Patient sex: M
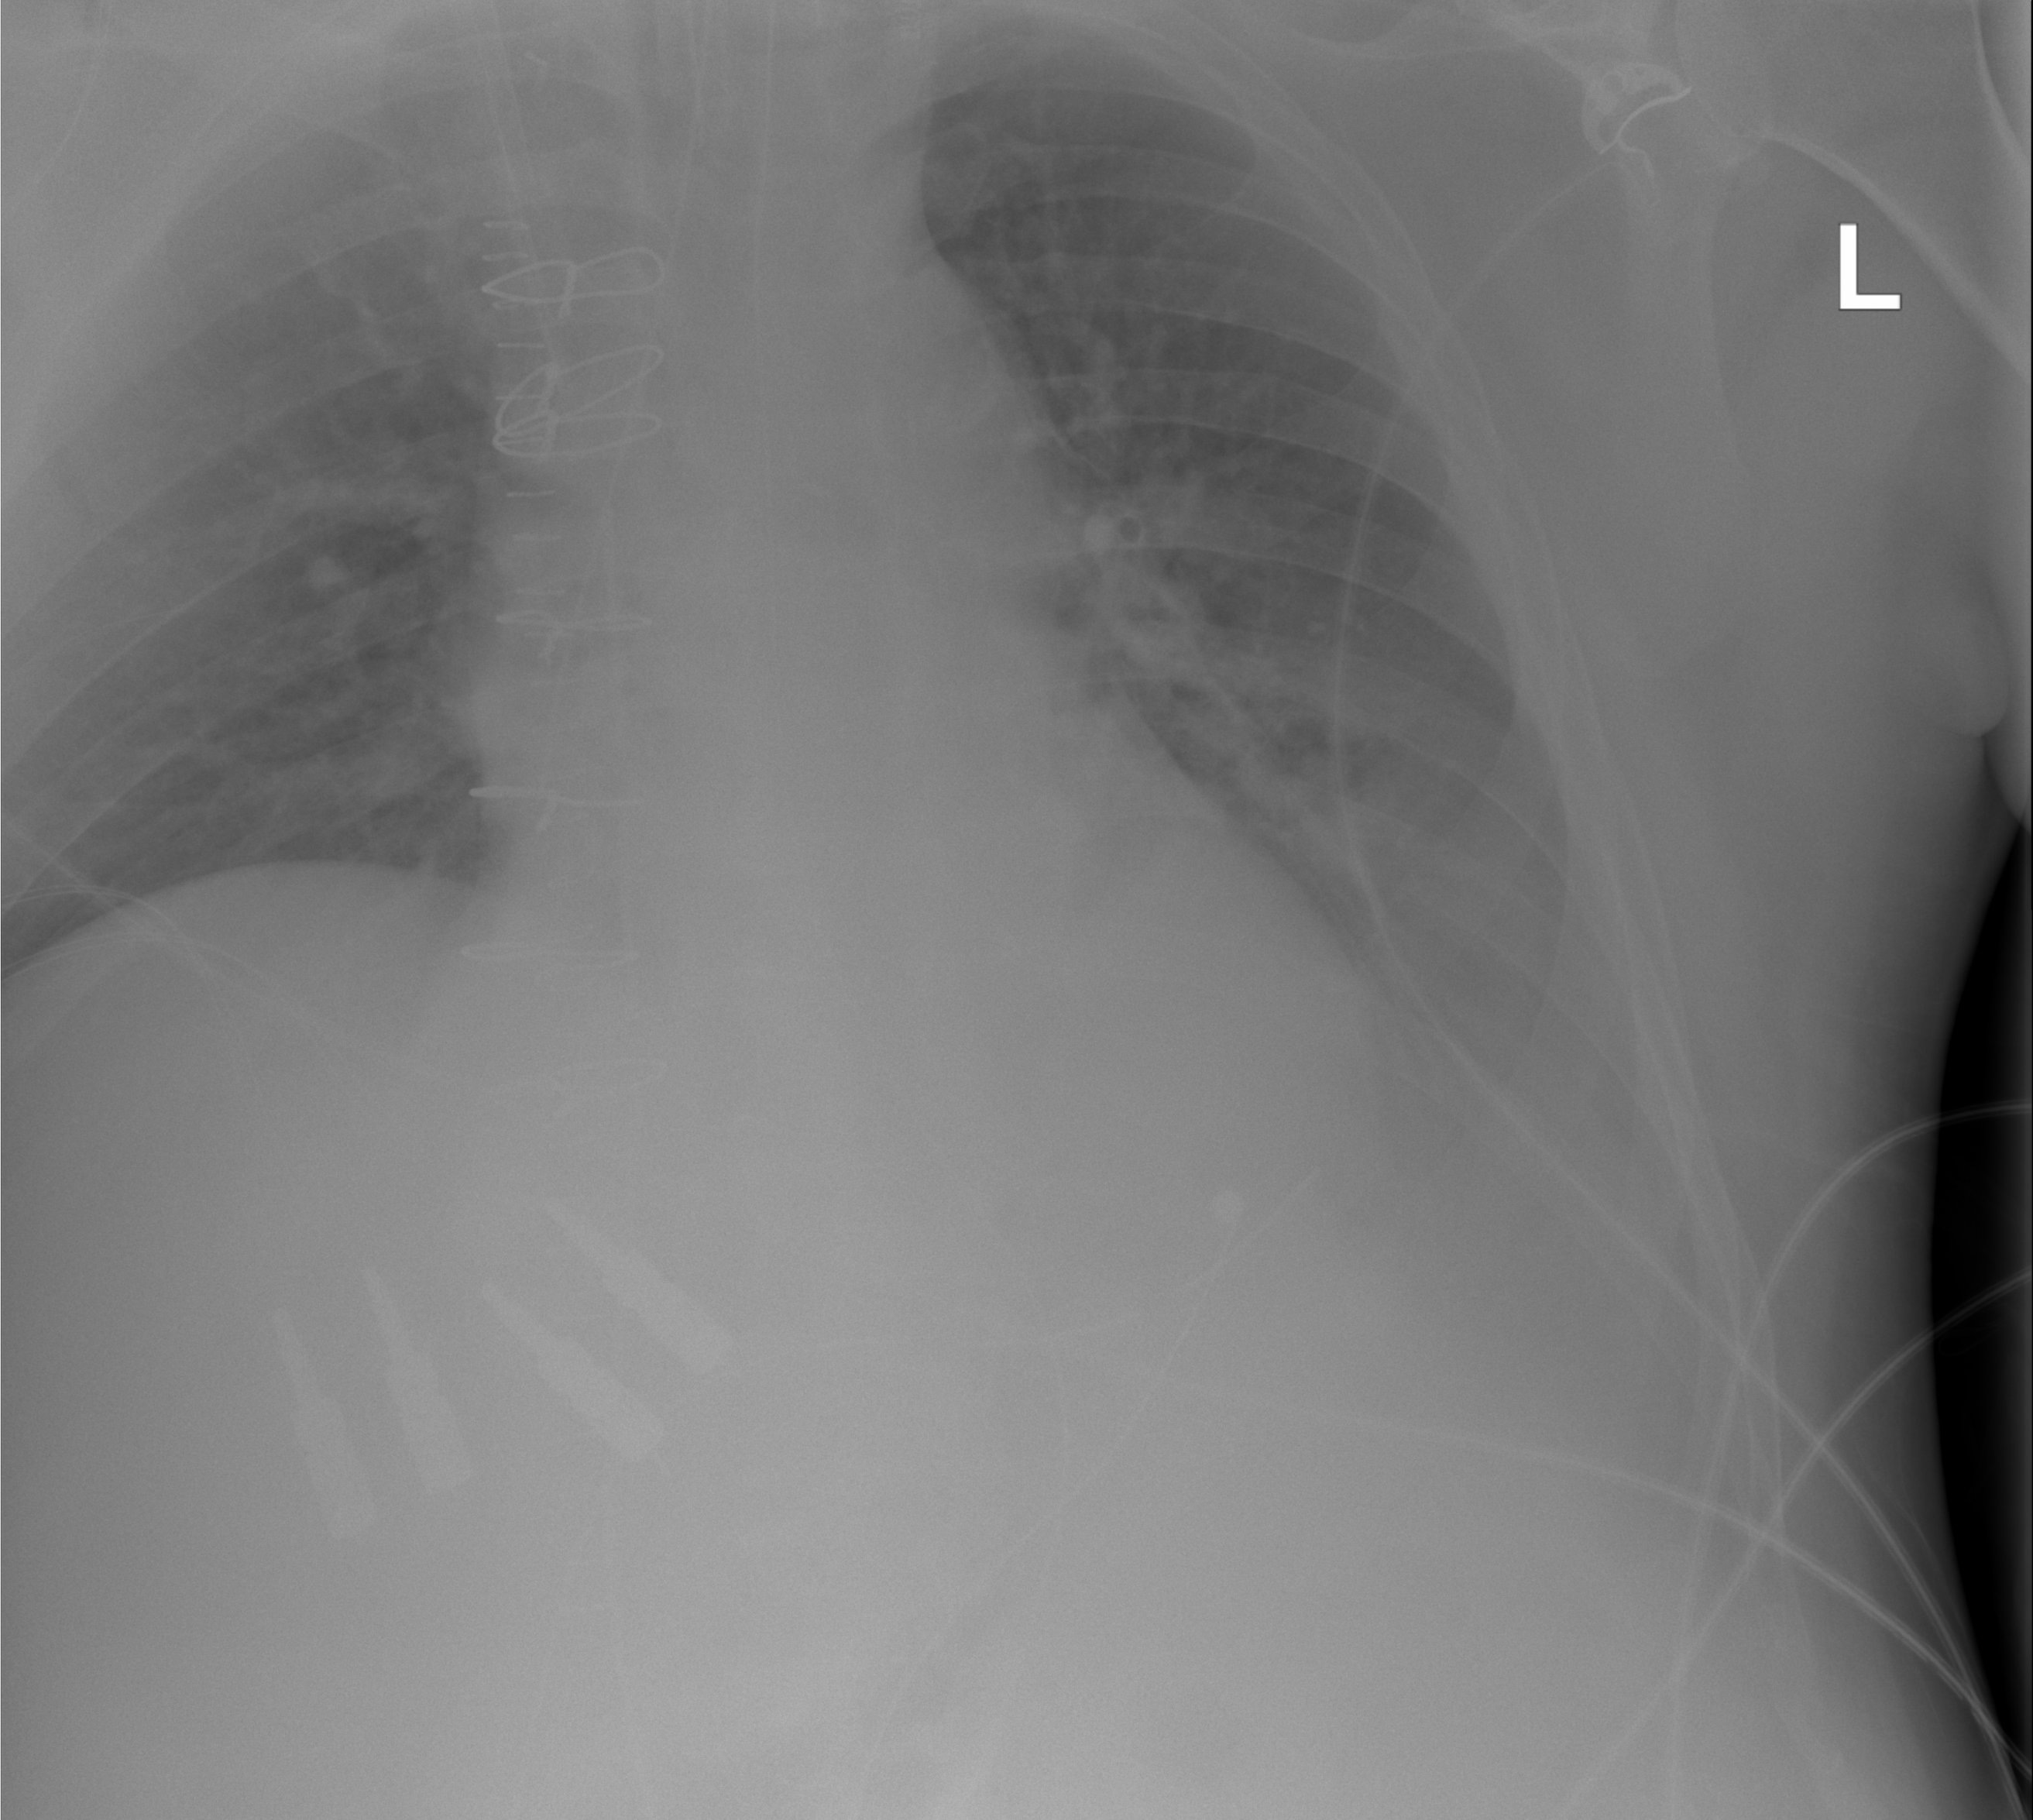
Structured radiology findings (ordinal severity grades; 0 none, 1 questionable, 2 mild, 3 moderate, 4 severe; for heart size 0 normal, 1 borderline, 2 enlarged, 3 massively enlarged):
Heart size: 0
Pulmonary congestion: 0
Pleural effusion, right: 0
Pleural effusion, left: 1
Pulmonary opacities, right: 0
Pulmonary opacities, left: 1
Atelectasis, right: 0
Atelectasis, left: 1